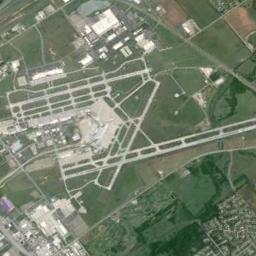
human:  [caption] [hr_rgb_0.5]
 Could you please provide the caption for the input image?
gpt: There is an airport in the middle of the field next to some buildings .

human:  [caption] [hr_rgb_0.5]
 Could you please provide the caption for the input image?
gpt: An airport with some staggered runways on the farmland and some villages beside .

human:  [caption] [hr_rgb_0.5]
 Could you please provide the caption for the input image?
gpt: A complex airport with many runways and buildings is surrounded by a residential area and green farmland .

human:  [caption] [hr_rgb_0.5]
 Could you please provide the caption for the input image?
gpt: There are many buildings near the airport, And no vegetation near the airport .

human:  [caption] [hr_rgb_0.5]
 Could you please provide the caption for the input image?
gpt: There are many intersecting roads in the airfield .